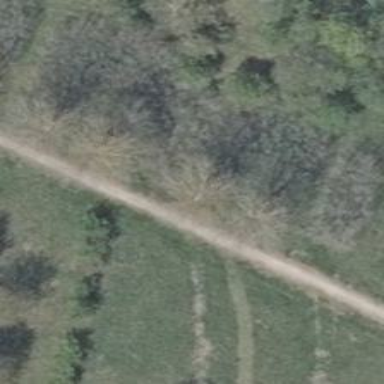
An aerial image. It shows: Path on the ground.